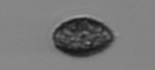
Label: Pseudochattonella_farcimen